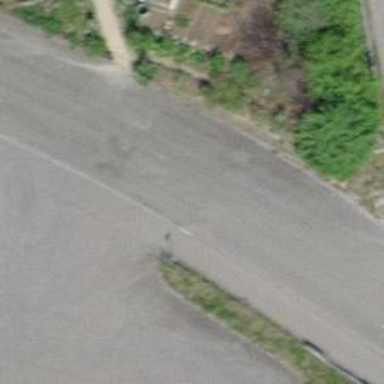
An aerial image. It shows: Cycleway.